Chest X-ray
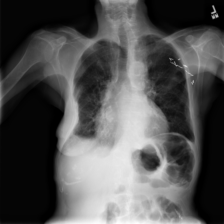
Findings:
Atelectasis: negative
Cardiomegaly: positive
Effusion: positive
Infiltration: negative
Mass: negative
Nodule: negative
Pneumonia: negative
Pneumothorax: negative
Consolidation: negative
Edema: negative
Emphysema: negative
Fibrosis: negative
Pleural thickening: negative
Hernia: negative